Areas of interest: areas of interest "Industrial"
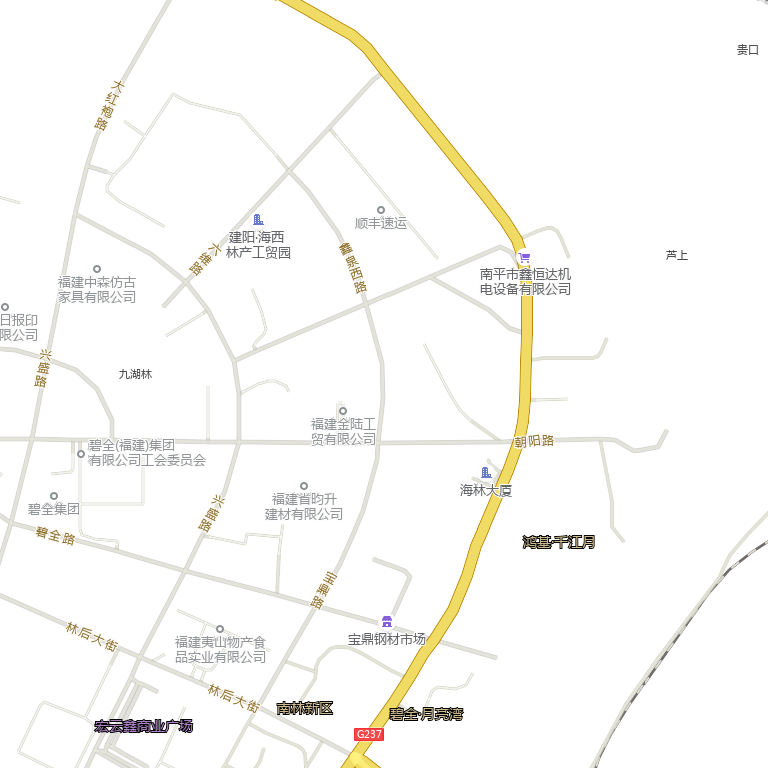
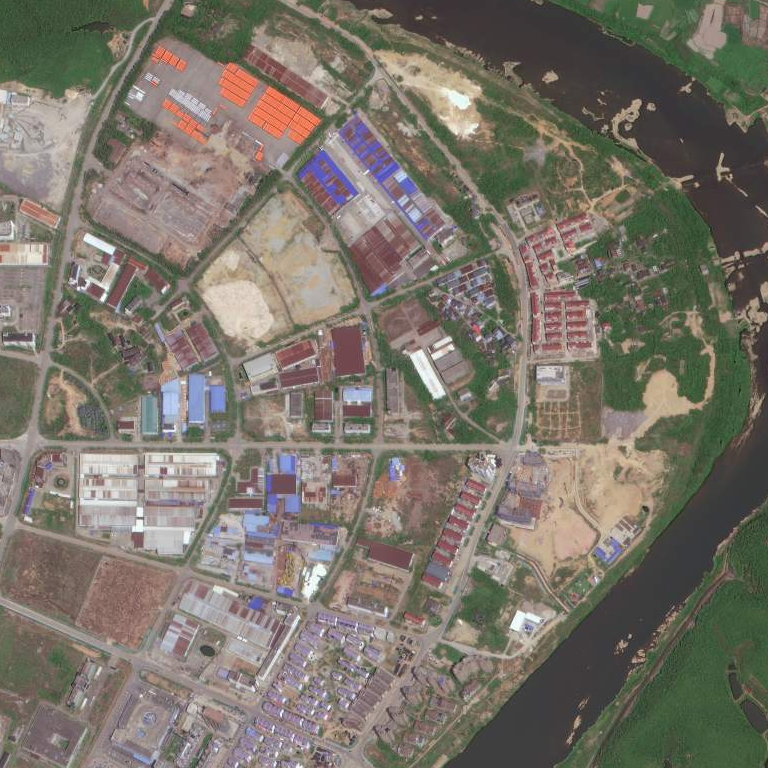